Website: macys
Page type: cross-sells
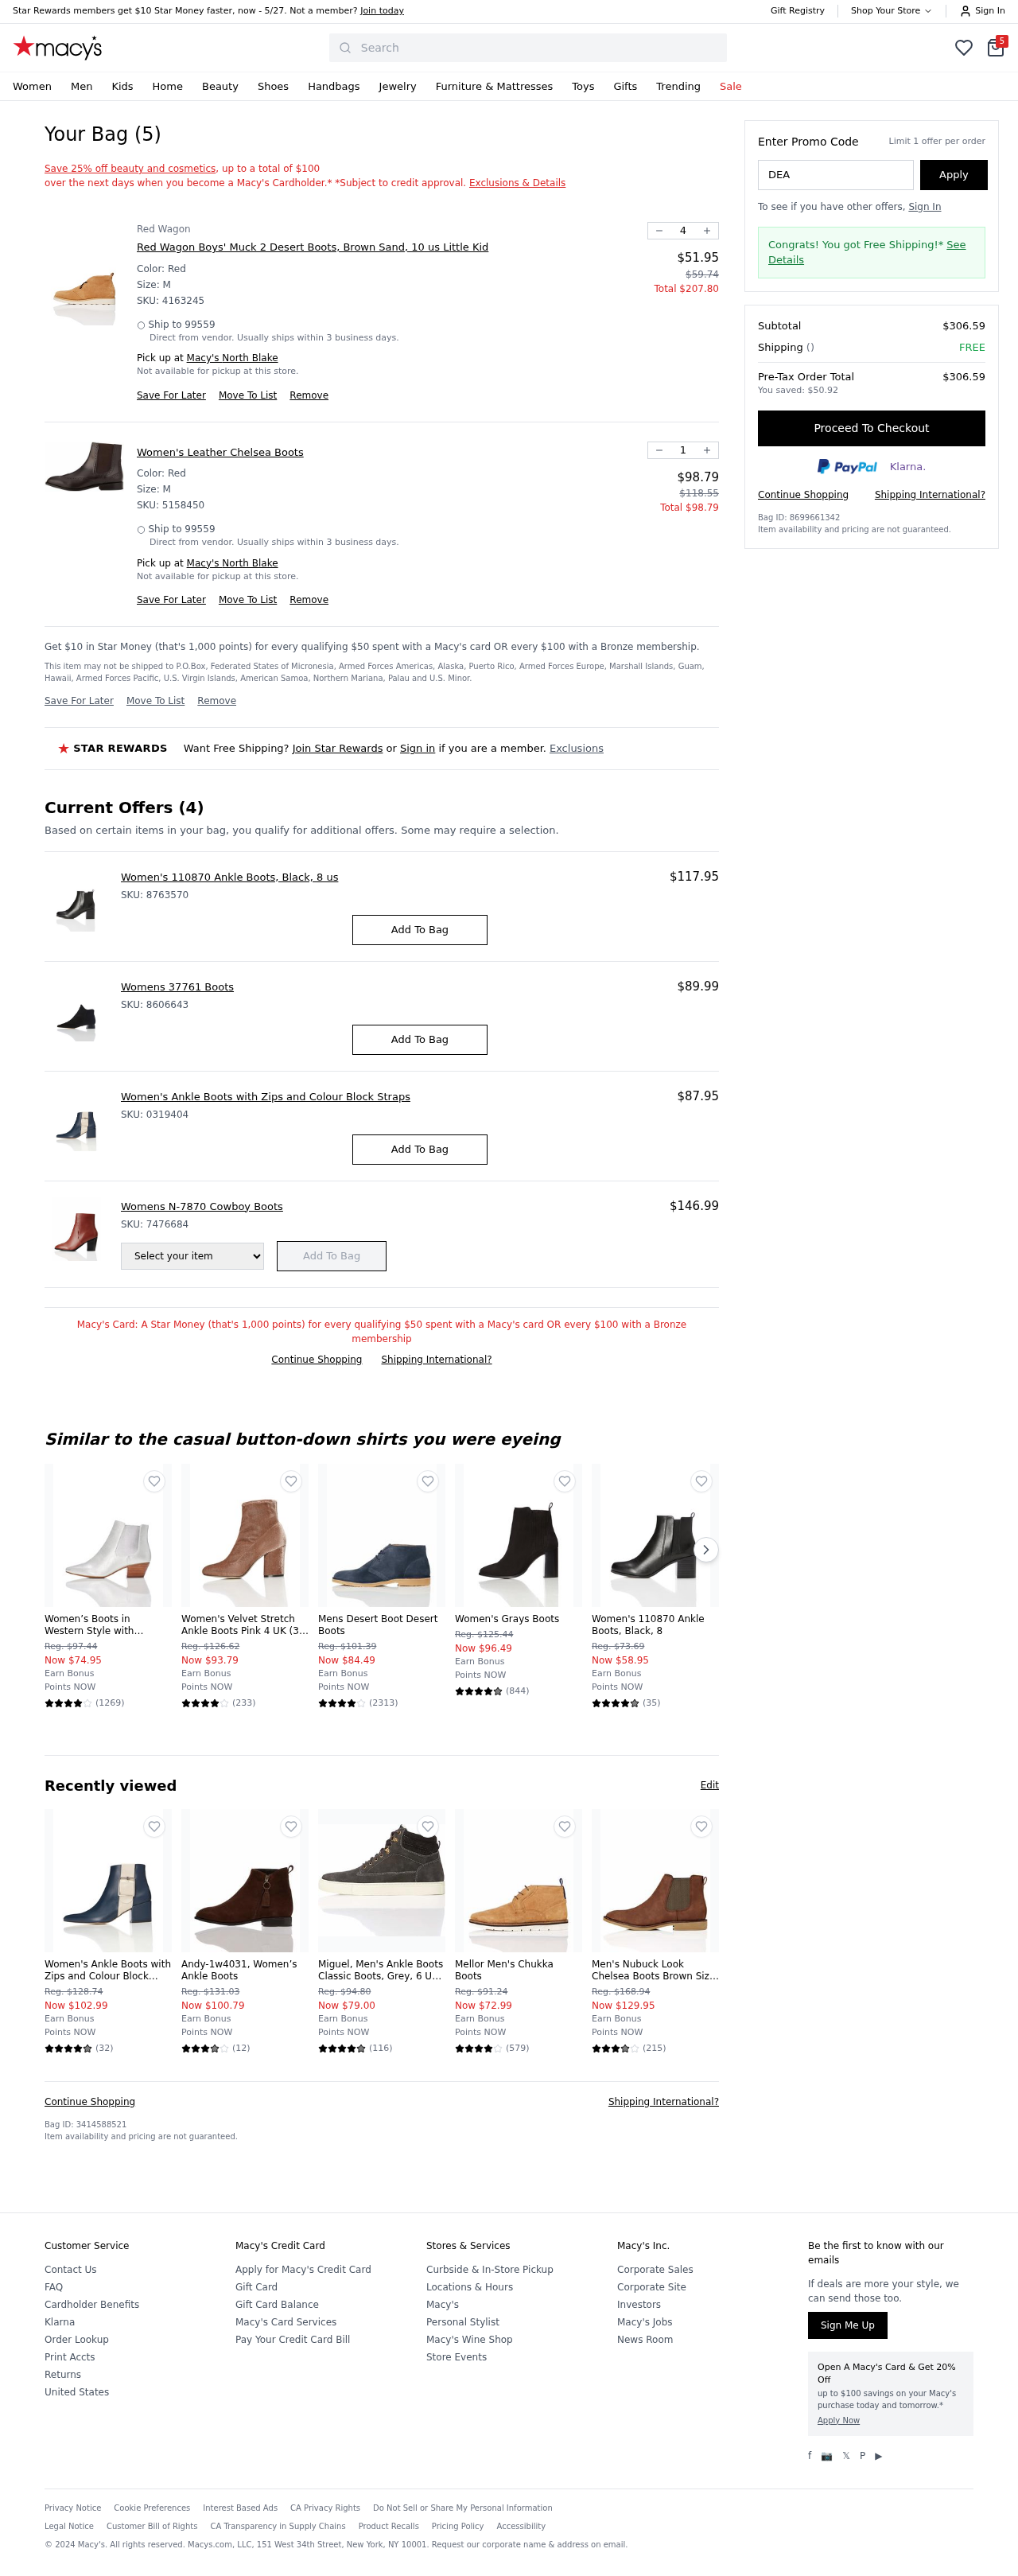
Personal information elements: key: PII_CITY
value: North Blake
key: PII_POSTCODE
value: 99559
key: PII_PROMO_CODE
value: DEAL8399
Product elements: key: PRODUCT10_NAME
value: Women's Ankle Boots with Zips and Colour Block Straps, Blue (Blue), 8 UK
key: PRODUCT10_NUM_RATINGS
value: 32
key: PRODUCT10_PRICE
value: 102.99
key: PRODUCT10_RATING
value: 4.5
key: PRODUCT11_NAME
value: Andy-1w4031, Women’s Ankle Boots
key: PRODUCT11_NUM_RATINGS
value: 12
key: PRODUCT11_PRICE
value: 100.79
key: PRODUCT11_RATING
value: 3.8
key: PRODUCT12_NAME
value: Miguel, Men's Ankle Boots Classic Boots, Grey, 6 UK (40 EU)
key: PRODUCT12_NUM_RATINGS
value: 116
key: PRODUCT12_PRICE
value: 79
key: PRODUCT12_RATING
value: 4.6
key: PRODUCT13_NAME
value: Mellor Men's Chukka Boots
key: PRODUCT13_NUM_RATINGS
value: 579
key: PRODUCT13_PRICE
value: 72.99
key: PRODUCT13_RATING
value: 4.4
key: PRODUCT14_NAME
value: Men's Nubuck Look Chelsea Boots Brown Size: 12 UK
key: PRODUCT14_NUM_RATINGS
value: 215
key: PRODUCT14_PRICE
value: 129.95
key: PRODUCT14_RATING
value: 3.8
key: PRODUCT15_NAME
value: Women's 110870 Ankle Boots, Black, 8 us
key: PRODUCT15_PRICE
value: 117.95
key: PRODUCT16_NAME
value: Women's Ankle Boots with Zips and Colour Block Straps
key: PRODUCT16_PRICE
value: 87.95
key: PRODUCT1_BRAND
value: Red Wagon
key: PRODUCT1_NAME
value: Red Wagon Boys' Muck 2 Desert Boots, Brown Sand, 10 us Little Kid
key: PRODUCT1_PRICE
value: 51.95
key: PRODUCT1_QUANTITY
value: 4
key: PRODUCT2_NAME
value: Women's Leather Chelsea Boots
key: PRODUCT2_PRICE
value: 98.79
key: PRODUCT2_QUANTITY
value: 1
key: PRODUCT3_NAME
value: Womens 37761 Boots
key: PRODUCT3_PRICE
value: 89.99
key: PRODUCT4_NAME
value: Womens N-7870 Cowboy Boots
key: PRODUCT4_PRICE
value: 146.99
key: PRODUCT5_NAME
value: Women’s Boots in Western Style with Metallic Finish
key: PRODUCT5_NUM_RATINGS
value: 1269
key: PRODUCT5_PRICE
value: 74.95
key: PRODUCT5_RATING
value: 4.4
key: PRODUCT6_NAME
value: Women's Velvet Stretch Ankle Boots Pink 4 UK (37 EU),119750
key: PRODUCT6_NUM_RATINGS
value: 233
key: PRODUCT6_PRICE
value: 93.79
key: PRODUCT6_RATING
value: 4.2
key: PRODUCT7_NAME
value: Mens Desert Boot Desert Boots
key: PRODUCT7_NUM_RATINGS
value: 2313
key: PRODUCT7_PRICE
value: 84.49
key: PRODUCT7_RATING
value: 4.1
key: PRODUCT8_NAME
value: Women's Grays Boots
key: PRODUCT8_NUM_RATINGS
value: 844
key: PRODUCT8_PRICE
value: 96.49
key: PRODUCT8_RATING
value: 4.6
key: PRODUCT9_NAME
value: Women's 110870 Ankle Boots, Black, 8
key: PRODUCT9_NUM_RATINGS
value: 35
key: PRODUCT9_PRICE
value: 58.95
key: PRODUCT9_RATING
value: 4.7
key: PRODUCT1_SKU
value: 4163245
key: PRODUCT1_ORIGINAL_PRICE
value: $59.74
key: PRODUCT1_TOTAL
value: $207.80
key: PRODUCT2_SKU
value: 5158450
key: PRODUCT2_ORIGINAL_PRICE
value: $118.55
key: PRODUCT2_TOTAL
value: $98.79
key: PRODUCT15_SKU
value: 8763570
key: PRODUCT3_SKU
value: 8606643
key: PRODUCT16_SKU
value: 0319404
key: PRODUCT4_SKU
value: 7476684
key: PRODUCT5_ORIGINAL_PRICE
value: Reg. $97.44
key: PRODUCT6_ORIGINAL_PRICE
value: Reg. $126.62
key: PRODUCT7_ORIGINAL_PRICE
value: Reg. $101.39
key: PRODUCT8_ORIGINAL_PRICE
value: Reg. $125.44
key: PRODUCT9_ORIGINAL_PRICE
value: Reg. $73.69
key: PRODUCT10_ORIGINAL_PRICE
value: Reg. $128.74
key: PRODUCT11_ORIGINAL_PRICE
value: Reg. $131.03
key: PRODUCT12_ORIGINAL_PRICE
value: Reg. $94.80
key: PRODUCT13_ORIGINAL_PRICE
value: Reg. $91.24
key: PRODUCT14_ORIGINAL_PRICE
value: Reg. $168.94
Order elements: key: ORDER_NUM_ITEMS
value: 5
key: ORDER_SUBTOTAL
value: $306.59
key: ORDER_TOTAL
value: $306.59
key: ORDER_SAVINGS
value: $50.92
Search elements: key: HEADER_SEARCH
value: Search